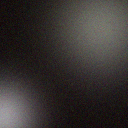
Screen state: off